Field crop: tomato
Growth stage: 1
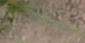
Species: cyperus